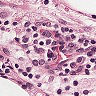
Metastatic tissue present: no